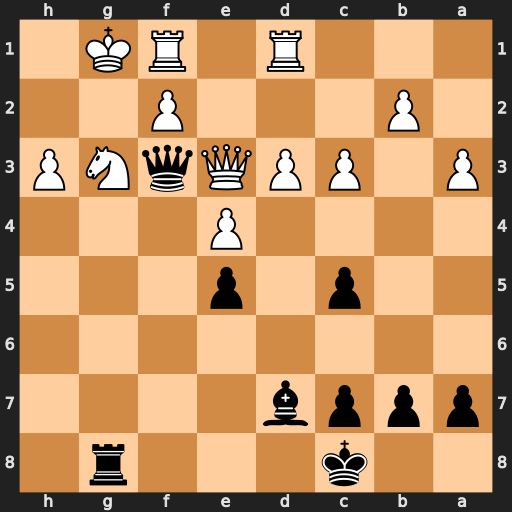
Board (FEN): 2k3r1/pppb4/8/2p1p3/4P3/P1PPQqNP/1P3P2/3R1RK1
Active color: b
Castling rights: -
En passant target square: -
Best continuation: Rxg3+ fxg3 Qxe3+